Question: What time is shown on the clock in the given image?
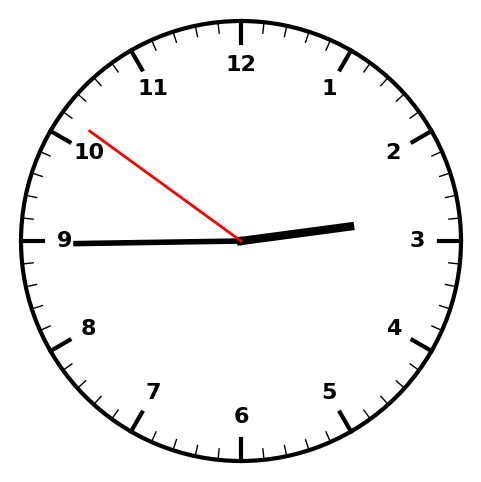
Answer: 02:44:51